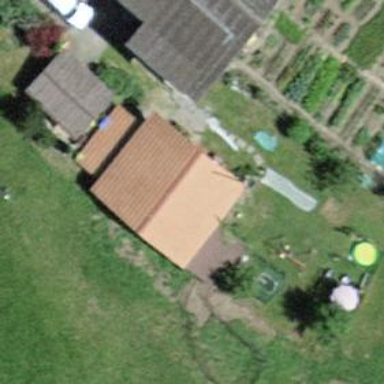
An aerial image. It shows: Barn.